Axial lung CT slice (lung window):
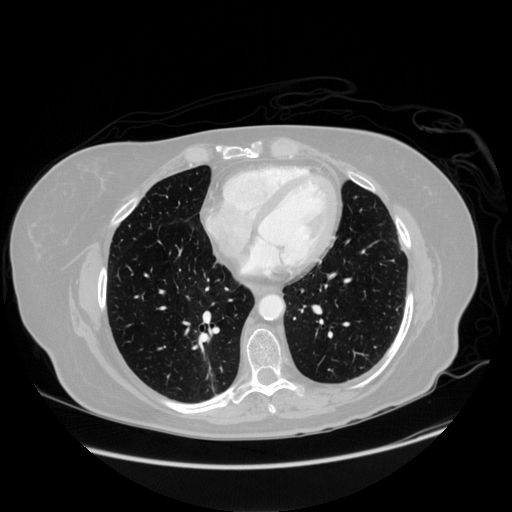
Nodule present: no